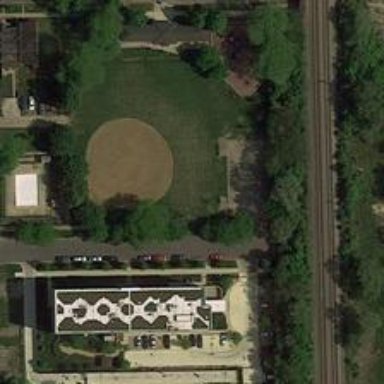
In this area, a round grassland containing a baseball field, a white distinctive building and a straight railway can be seen .